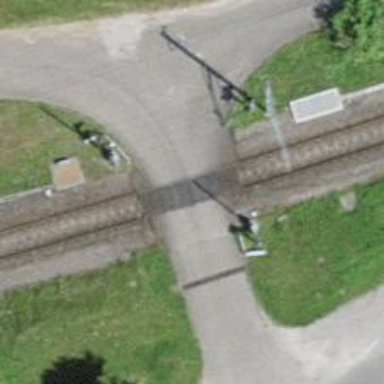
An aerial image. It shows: Level crossing along the railway.